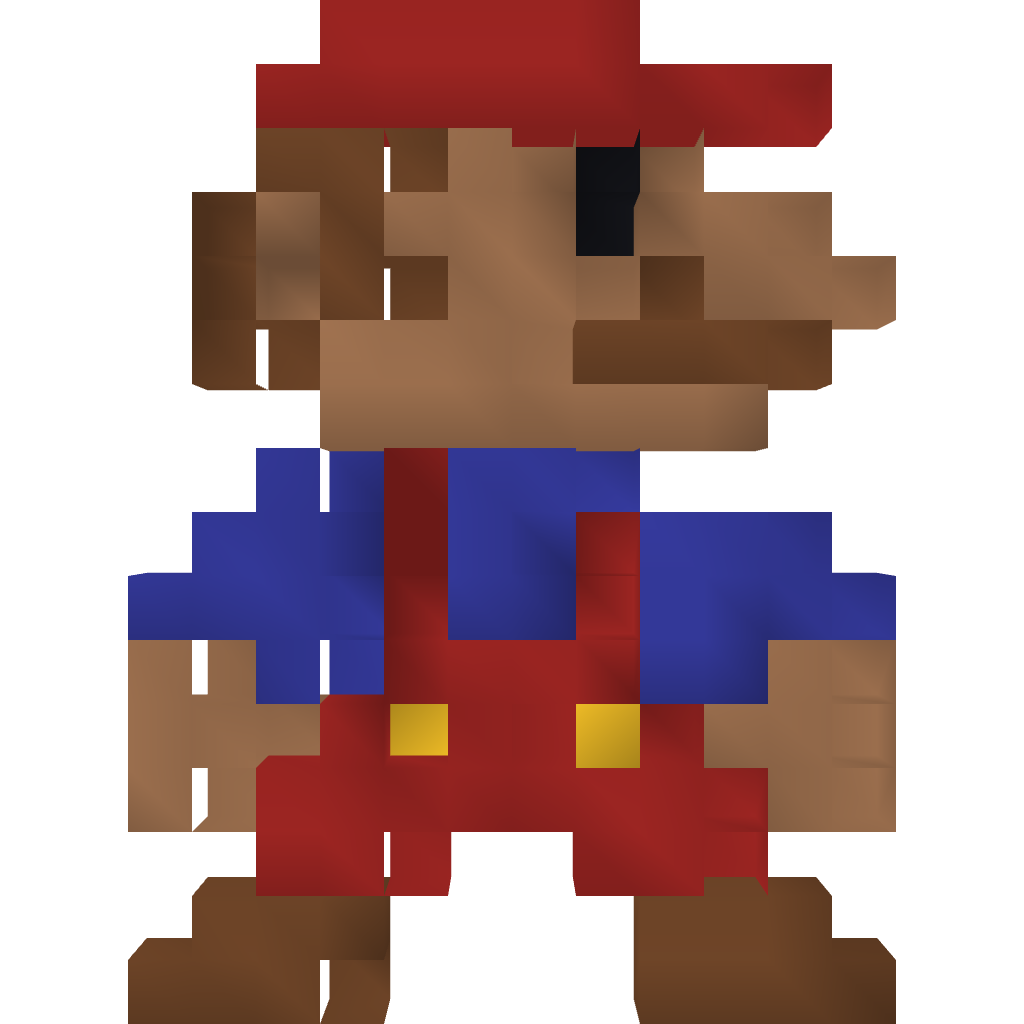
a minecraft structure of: Super Mario 8-Bit Style [Standing]